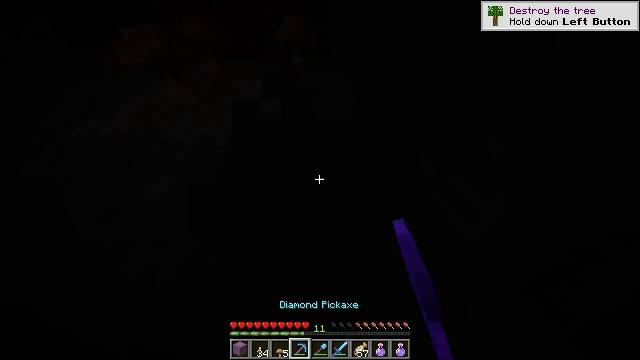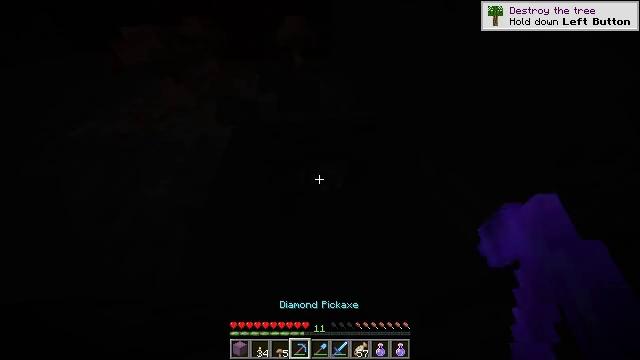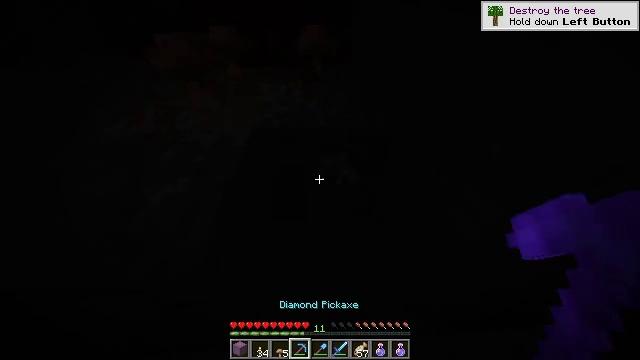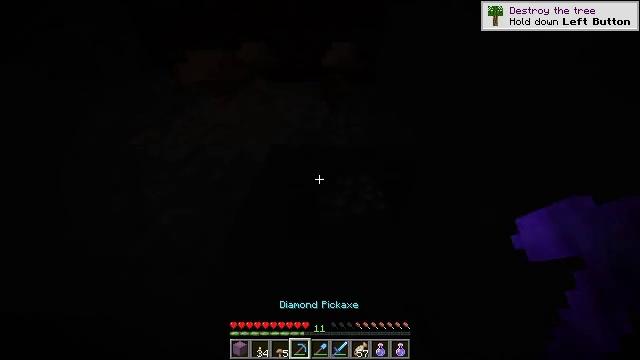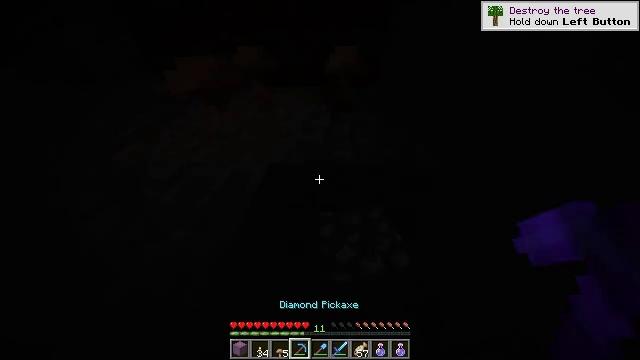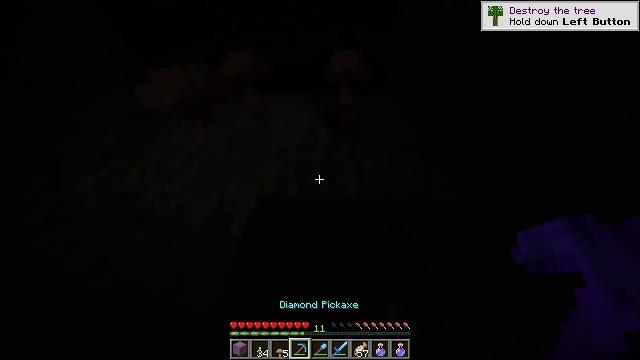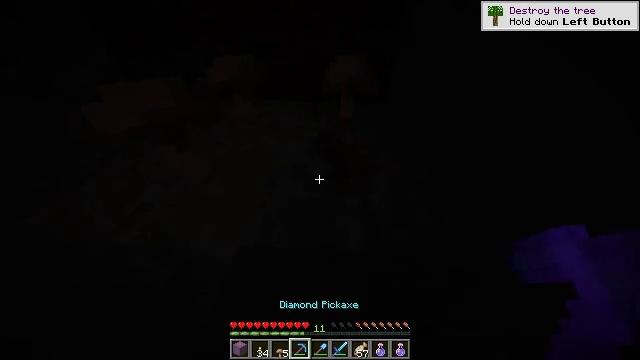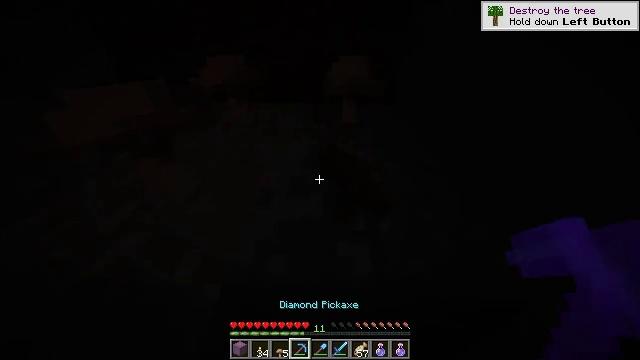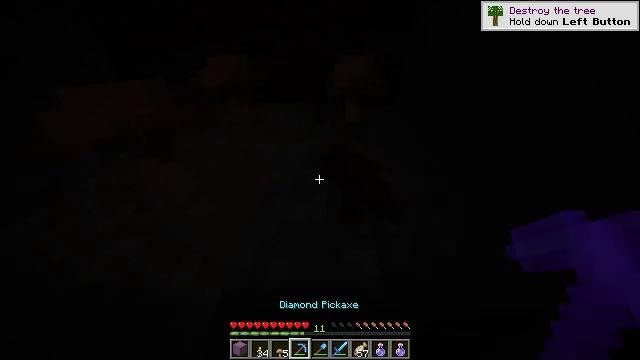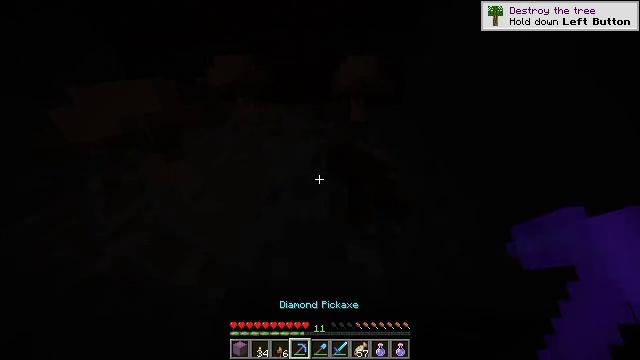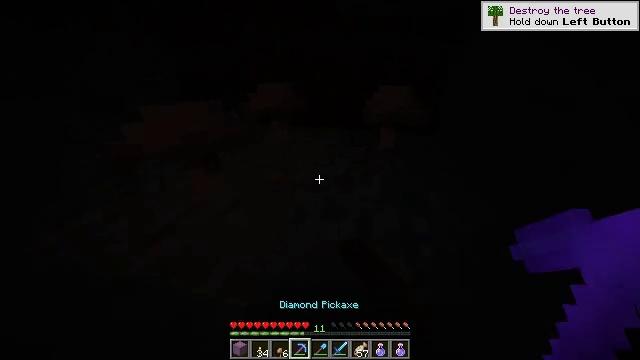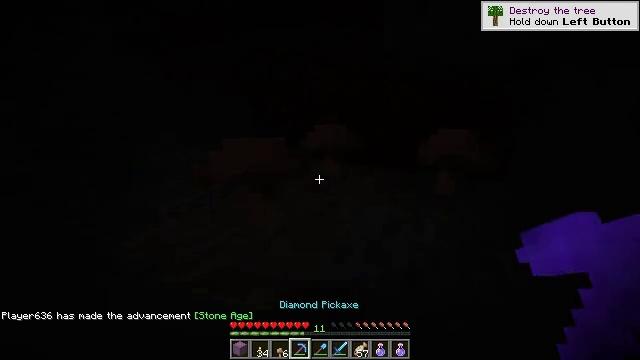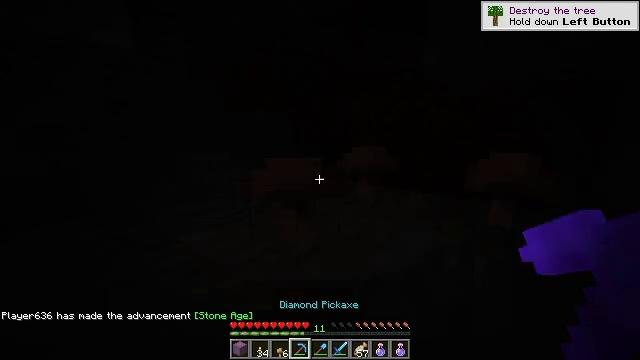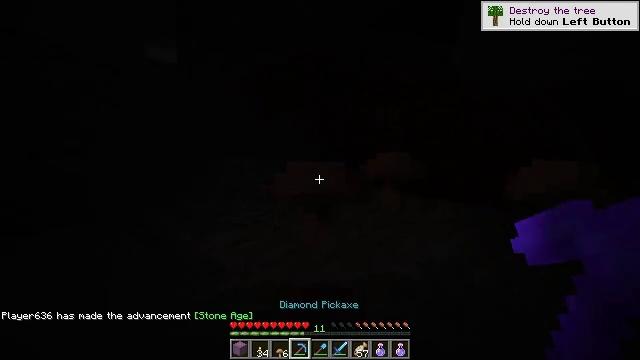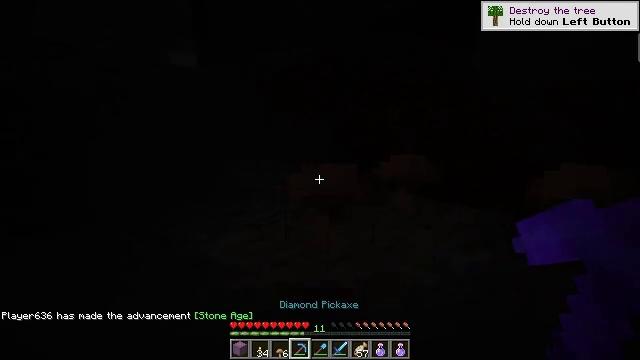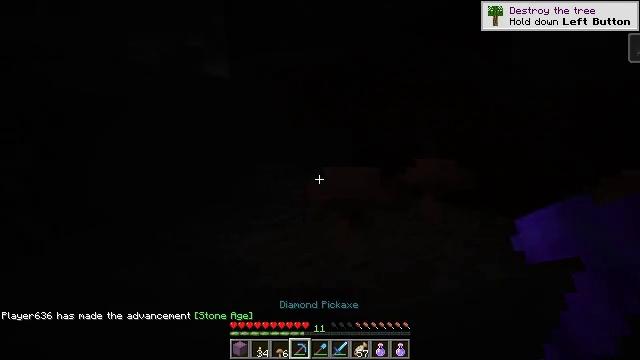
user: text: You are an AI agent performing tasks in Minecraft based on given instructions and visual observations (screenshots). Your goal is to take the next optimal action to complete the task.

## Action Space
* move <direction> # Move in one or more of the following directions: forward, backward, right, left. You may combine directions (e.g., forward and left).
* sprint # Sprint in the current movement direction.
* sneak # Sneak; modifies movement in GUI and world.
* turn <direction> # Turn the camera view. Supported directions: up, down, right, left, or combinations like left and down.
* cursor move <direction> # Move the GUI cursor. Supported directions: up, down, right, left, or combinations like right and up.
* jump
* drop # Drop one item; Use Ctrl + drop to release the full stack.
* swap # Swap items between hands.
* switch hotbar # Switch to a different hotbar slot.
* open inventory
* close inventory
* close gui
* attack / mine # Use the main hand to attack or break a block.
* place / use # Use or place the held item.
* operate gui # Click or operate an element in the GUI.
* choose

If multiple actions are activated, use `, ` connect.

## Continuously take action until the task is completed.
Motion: motion action
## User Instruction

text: Break the brown mushroom from its spot.
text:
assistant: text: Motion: no_op
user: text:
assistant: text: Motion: turn left and up
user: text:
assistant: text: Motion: move forward, turn left and up
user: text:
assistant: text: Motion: move forward
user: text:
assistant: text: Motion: move forward
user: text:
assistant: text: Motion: move forward
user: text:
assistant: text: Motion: move forward
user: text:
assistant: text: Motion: move forward
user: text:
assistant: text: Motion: move forward, turn left
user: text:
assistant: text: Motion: move forward, turn left and up
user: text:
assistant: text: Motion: turn left and up
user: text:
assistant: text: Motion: turn left and up
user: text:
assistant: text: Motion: turn left and up
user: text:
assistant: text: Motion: turn left
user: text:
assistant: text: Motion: turn left and up
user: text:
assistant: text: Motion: turn left
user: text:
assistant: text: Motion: turn left and down
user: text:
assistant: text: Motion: turn left
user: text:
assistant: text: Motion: no_op
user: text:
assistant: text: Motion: no_op
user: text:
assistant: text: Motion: no_op
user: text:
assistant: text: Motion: no_op
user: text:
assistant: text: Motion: turn left and down
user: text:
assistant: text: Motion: turn left and down
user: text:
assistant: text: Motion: turn left and down
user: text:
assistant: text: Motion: turn left and down
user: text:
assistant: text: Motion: turn left and up
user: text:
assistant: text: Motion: no_op
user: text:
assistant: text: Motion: turn right and down
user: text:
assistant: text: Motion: turn down